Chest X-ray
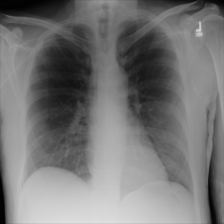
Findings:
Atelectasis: negative
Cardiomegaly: negative
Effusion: negative
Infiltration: negative
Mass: negative
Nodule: negative
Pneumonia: negative
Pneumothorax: negative
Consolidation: negative
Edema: negative
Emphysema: negative
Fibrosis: negative
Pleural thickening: negative
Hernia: negative